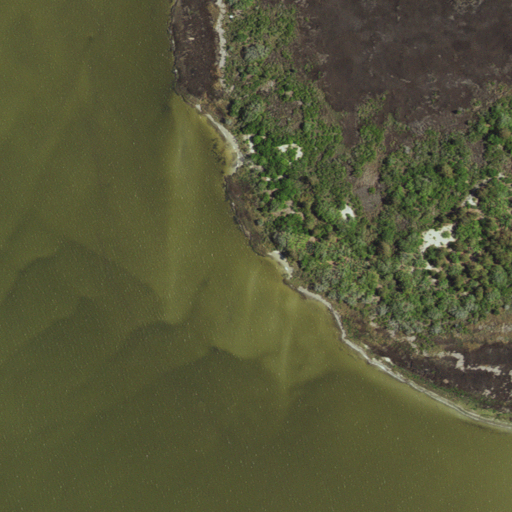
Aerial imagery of island in North Carolina named Tommy Hammock containing open water, herbaceous wetlands, and woody wetlands